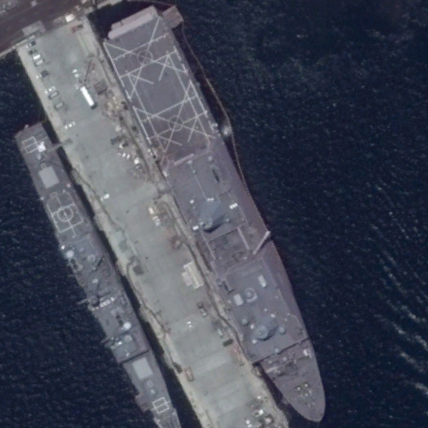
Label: combat